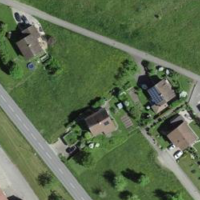
EUNIS habitat code: 55
Species observed at this site:
Echium vulgare